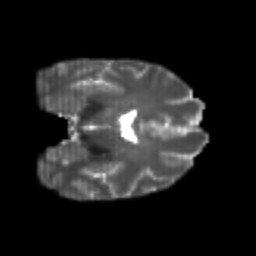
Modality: T2w
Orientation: coronal
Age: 22
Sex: female
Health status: healthy
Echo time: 0.074 s